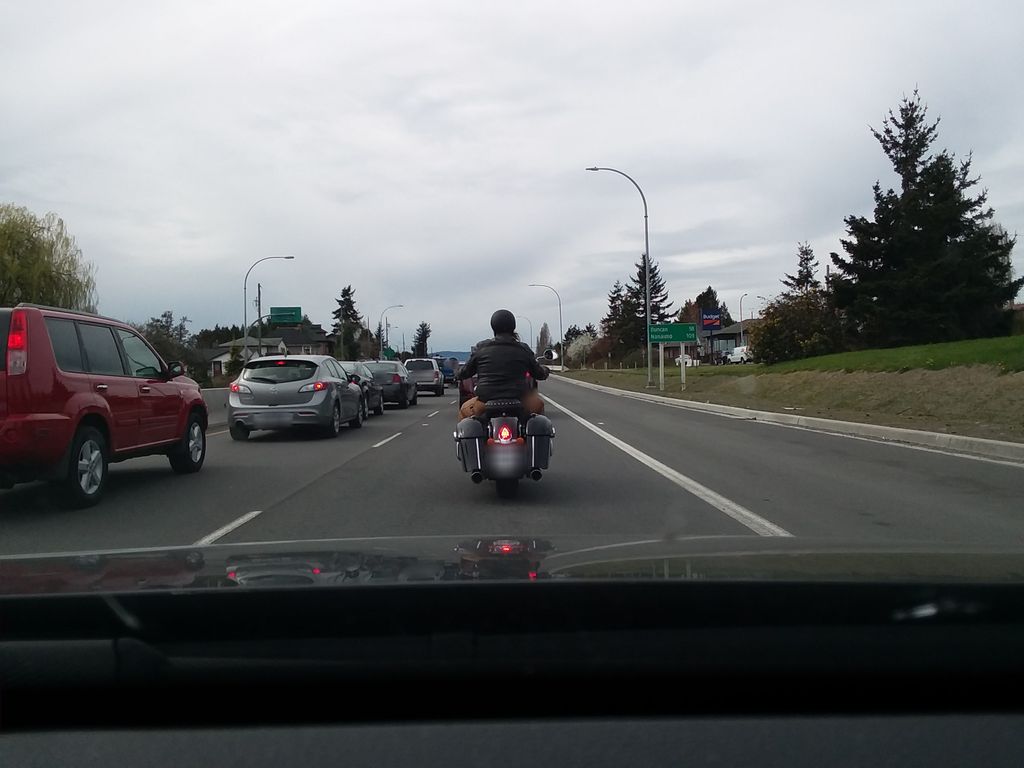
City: victoria